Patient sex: M
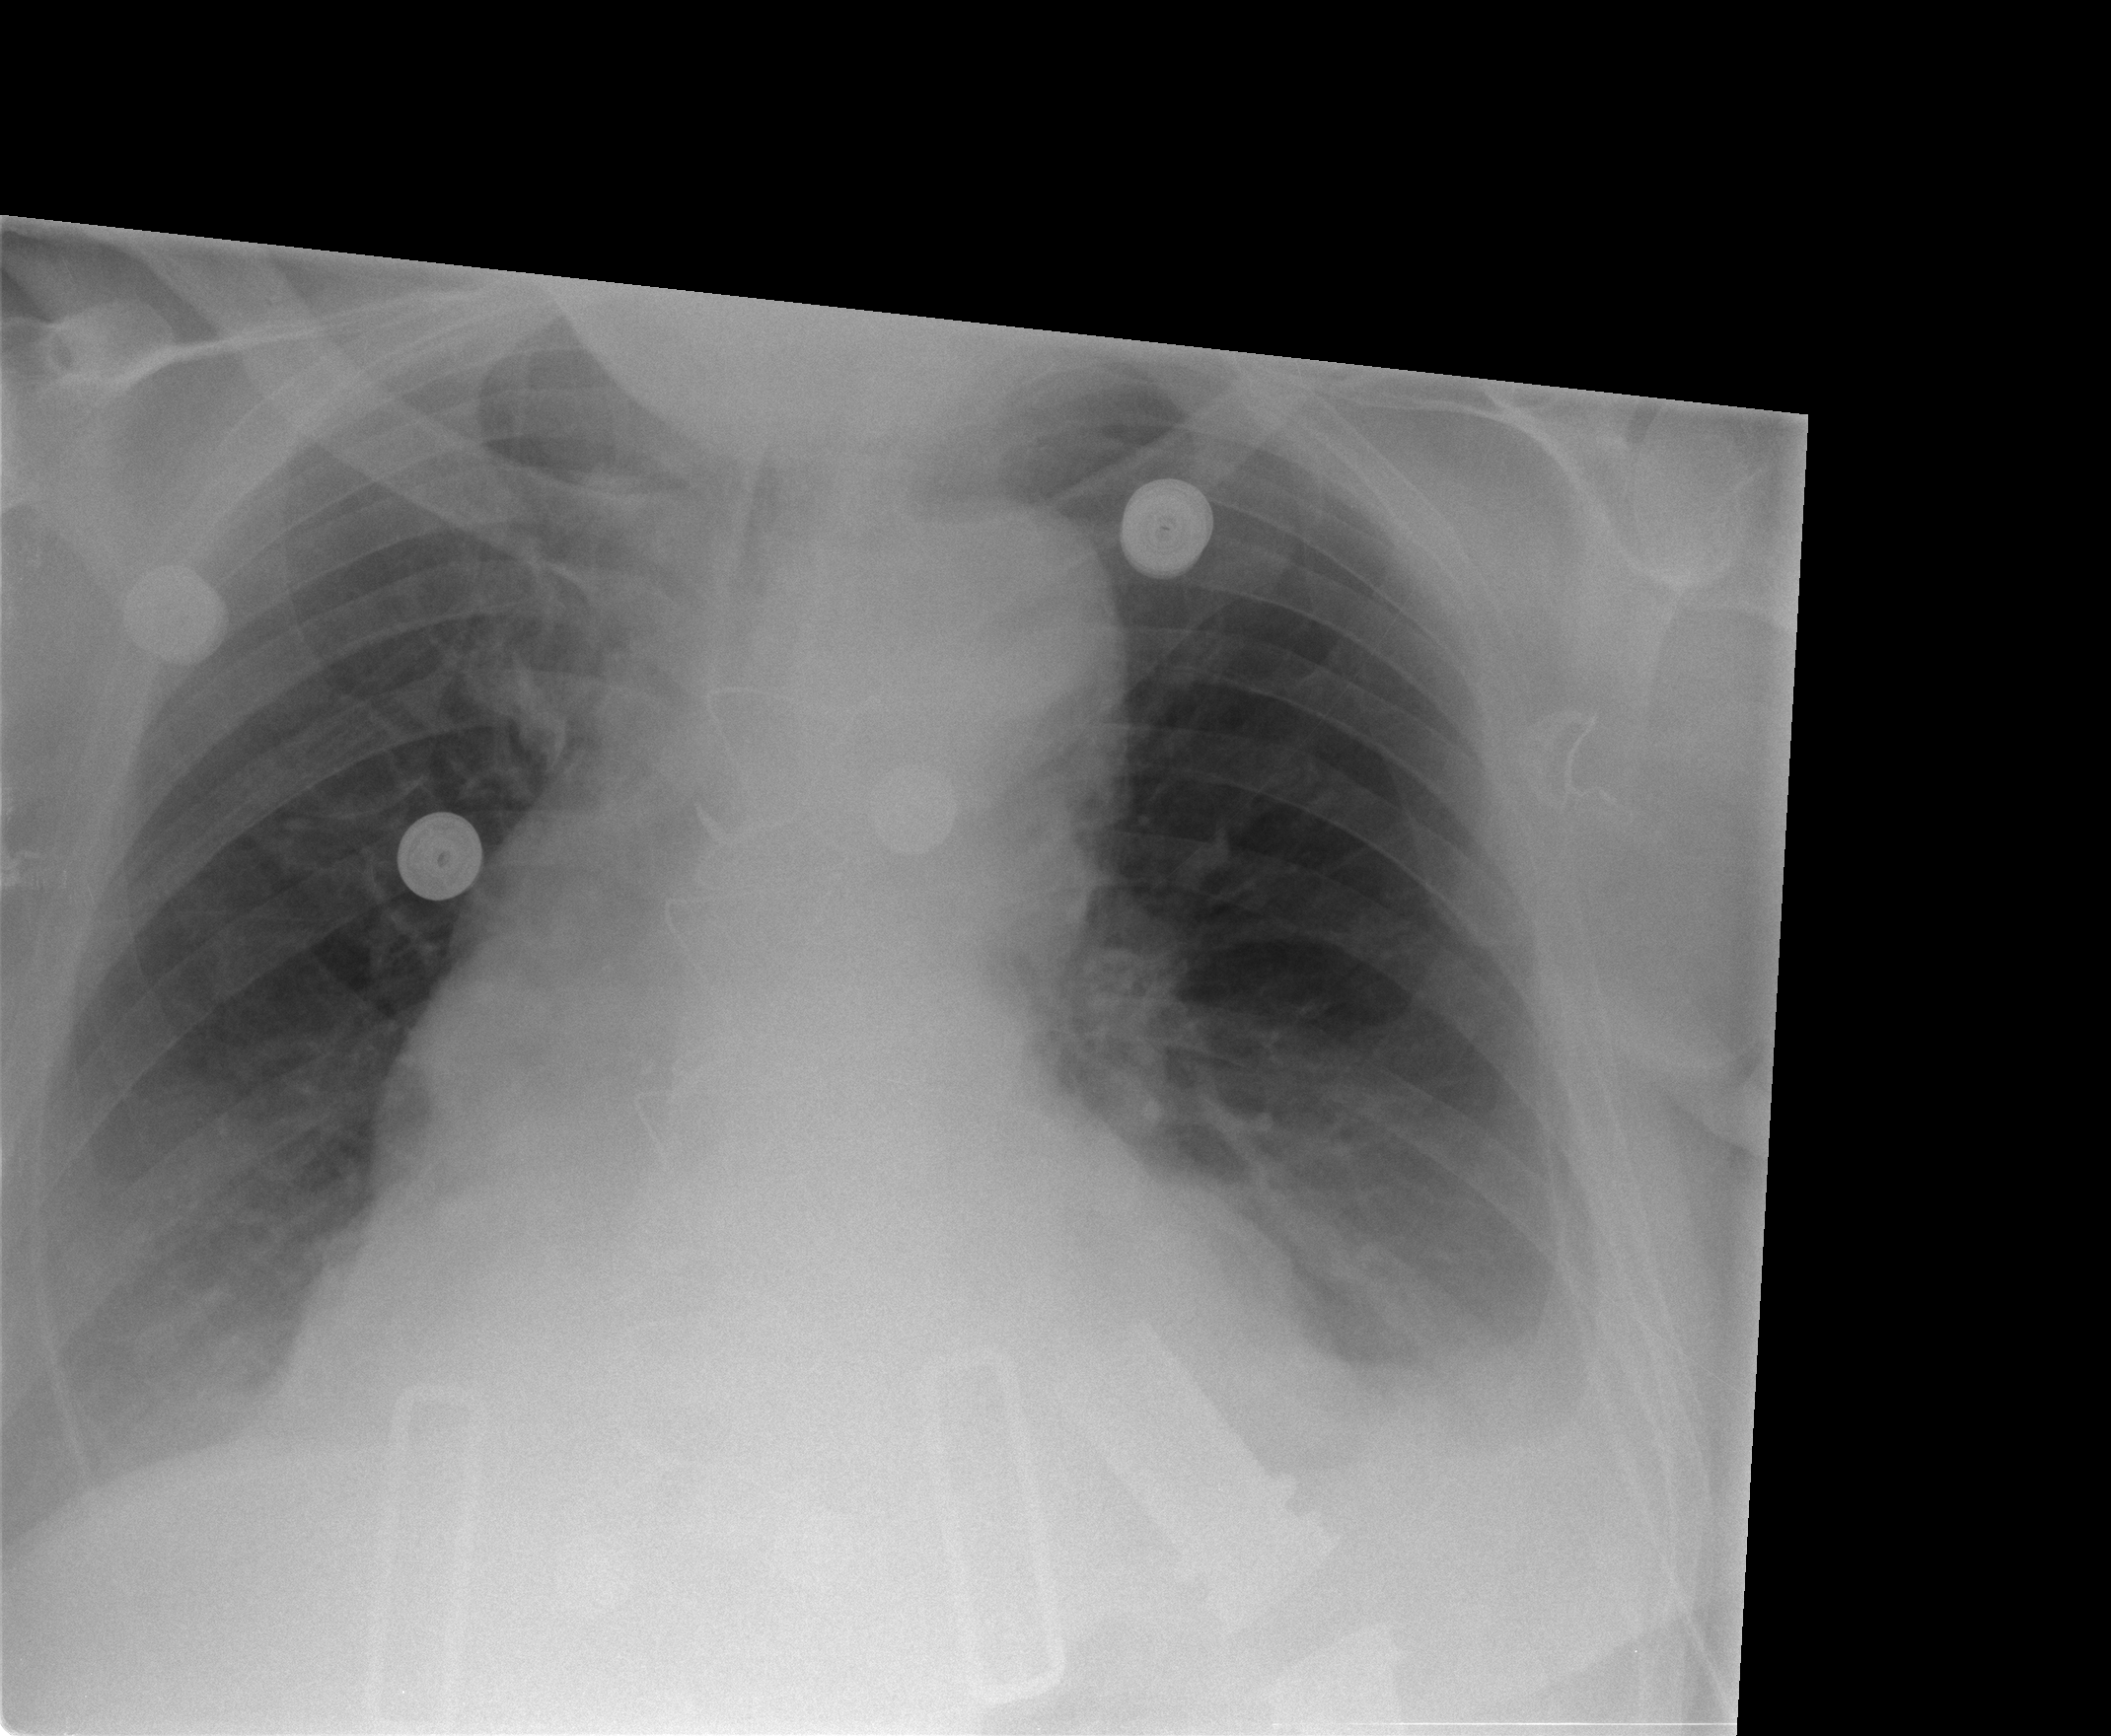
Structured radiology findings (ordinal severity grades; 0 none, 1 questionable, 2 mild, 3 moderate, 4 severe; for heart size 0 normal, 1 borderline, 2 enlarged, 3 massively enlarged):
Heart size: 2
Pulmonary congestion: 1
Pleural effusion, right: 1
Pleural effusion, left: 3
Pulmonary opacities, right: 0
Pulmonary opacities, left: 0
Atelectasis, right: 2
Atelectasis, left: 2